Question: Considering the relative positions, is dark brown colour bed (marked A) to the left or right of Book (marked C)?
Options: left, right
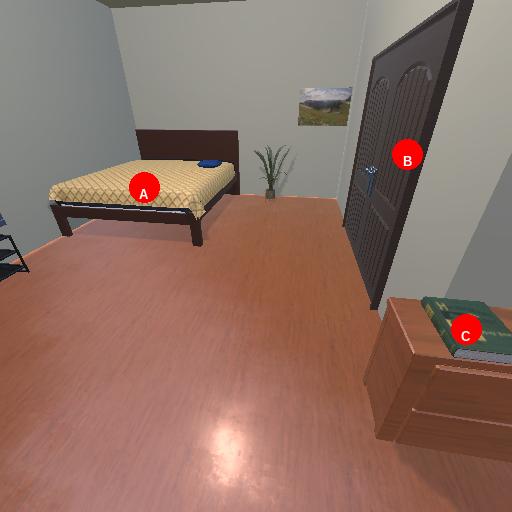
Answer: left